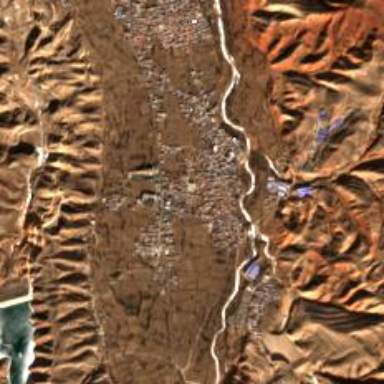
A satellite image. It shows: Ethnic township within town.